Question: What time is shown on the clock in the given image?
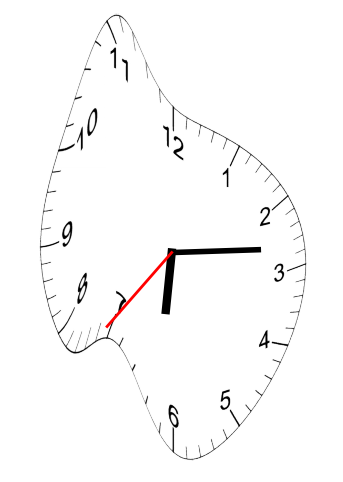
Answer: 06:13:36